Question: I am using jQuery UI Tooltip in a web app. By default the position of the tooltip is bottom-left of the 'tool-tipped element'. However, when the tooltip will not fit in the browser window, it switches to bottom right.
This behavior is great, however rather than determining whether to position the tooltip bottom right or bottom left based on the width of the browser window, I would like to determine this based on the width of a parent container, so that the tooltips do not display outside of an area that I determine.

Please note I am aware of how to control the position manually with the API, I am looking for away to control the logic of the positioning globally.
'''
$(function() {
$( '#bodyInner' ).tooltip();
});
'''
<URL>
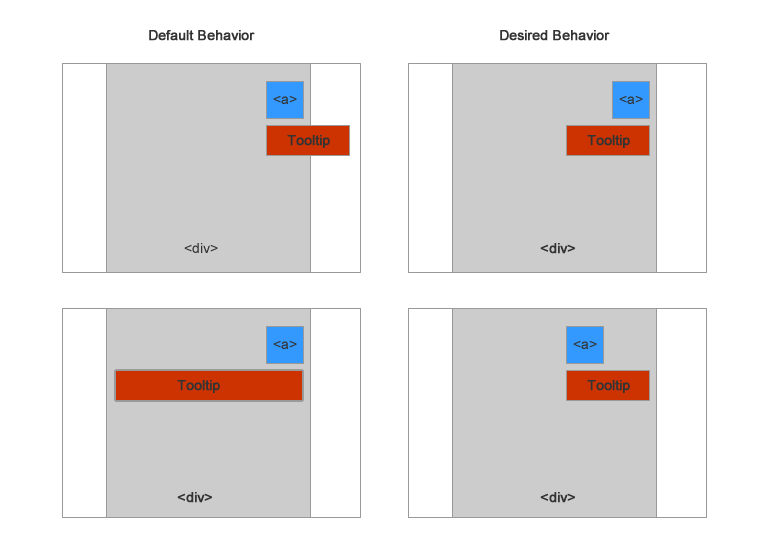
Answer: You can achieve anything related to positioning of tooltip using the <URL>. This can be used to limit the position of an element within another.
Here, the tooltips position can be contained within the parent element simply by initializing the tooltip as follows.
'''
$( '#bodyInner' ).tooltip({
position:{ within: "#bodyInner"}
});
'''
Here is the <URL>.